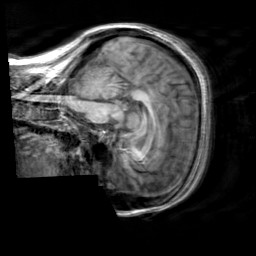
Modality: T1w
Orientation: sagittal
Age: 32
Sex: female
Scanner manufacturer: siemens
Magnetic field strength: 3 T
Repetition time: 2.3 s
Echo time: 0.00303 s